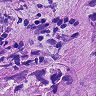
Metastatic tissue present: yes